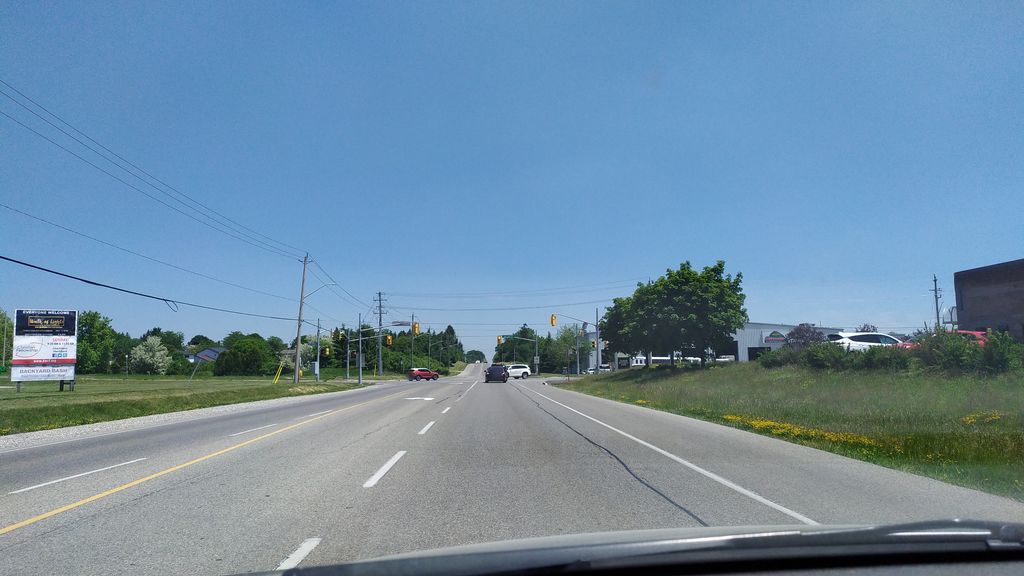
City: kitchener-waterloo